Question: I successfully compile my program in the shell with the command below. It produces the example binary file and works normally.
'''
gcc -g -o build/debug/example -Iinclude docs/example.c build/debug/libmupdf.a build/debug/libfreetype.a build/debug/libjbig2dec.a build/debug/libjpeg.a build/debug/libopenjpeg.a build/debug/libz.a -lm
'''
However, it doesn't work if I try to compile in Code::Blocks. The project build options look like this:

The compiler gives one error:
'''
more undefined references to 'FT_Name_Index' Fellow
'''
I think I made a mistake while linking the static system library 'libm.a'. How can I link it properly?
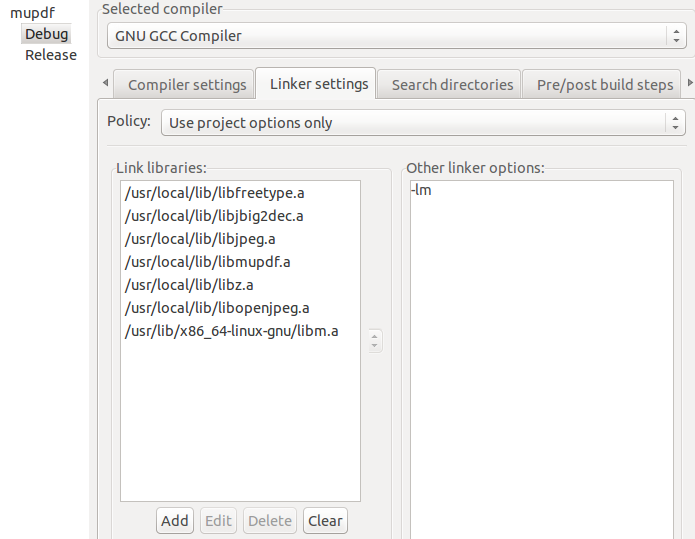
Answer: i fix it like this

use the command int the other linker option directly